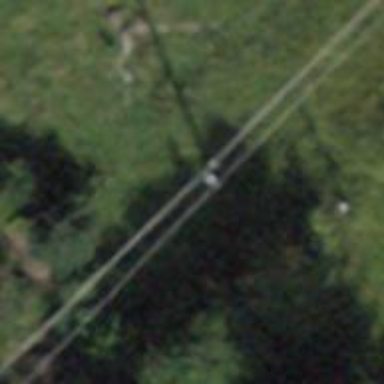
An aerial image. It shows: Power pole.